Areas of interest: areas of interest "Industrial"
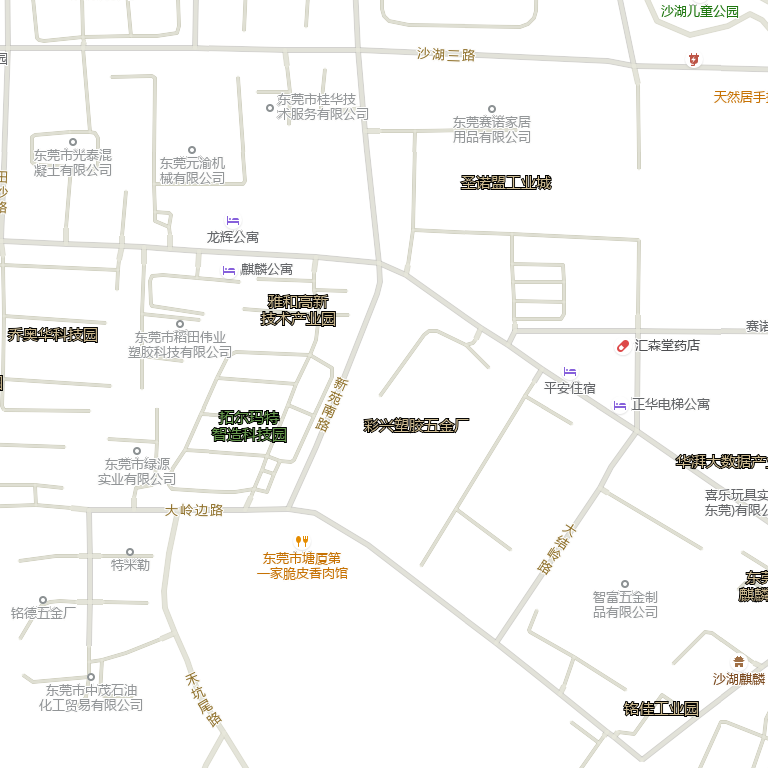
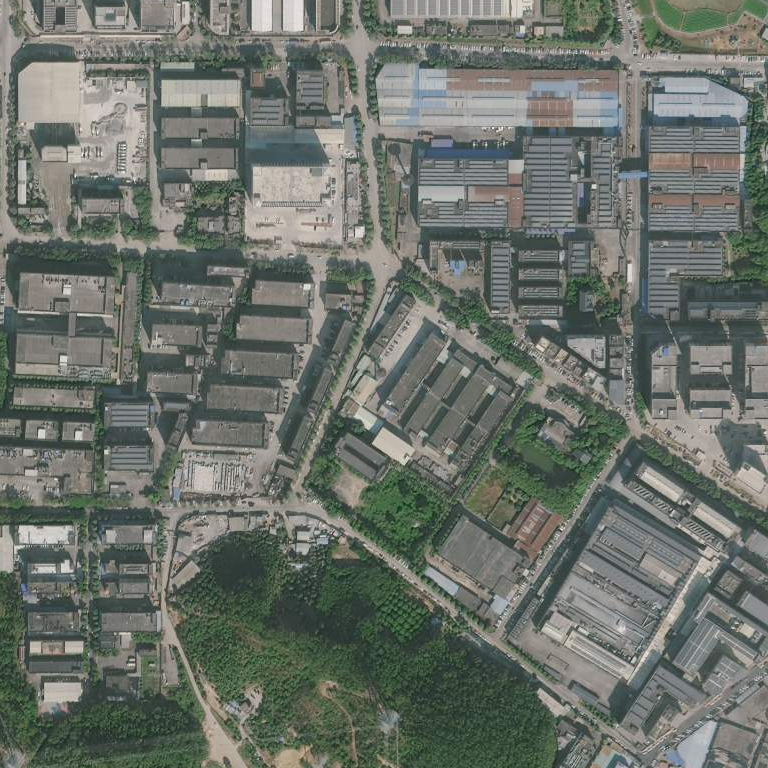